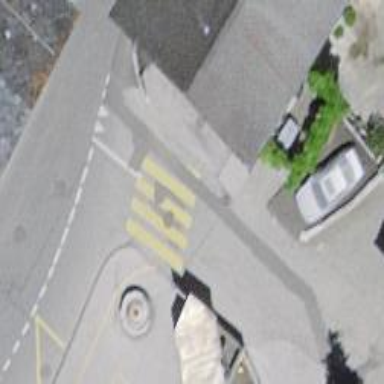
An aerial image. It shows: Zebra crossing on the road.